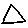
Label: triangle